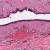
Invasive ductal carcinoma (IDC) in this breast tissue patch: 0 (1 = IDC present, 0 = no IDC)